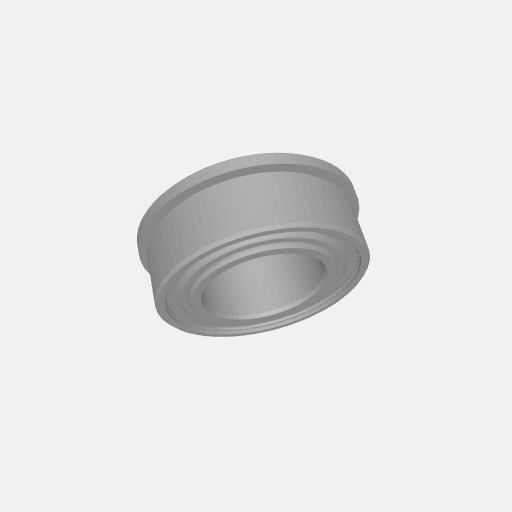
Part: Bearing8ID